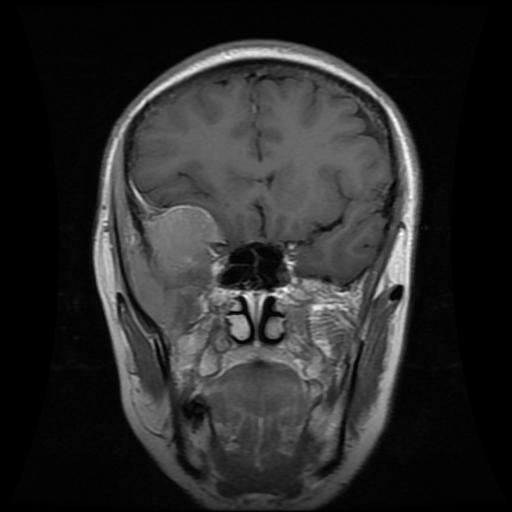
Label: meningioma